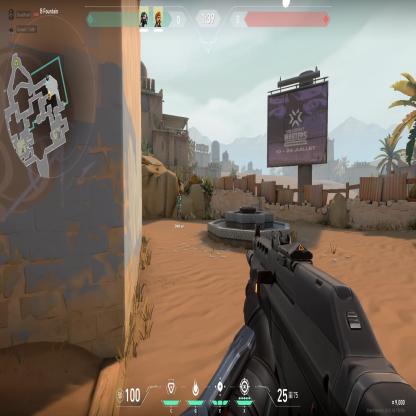
Label: teammate